Question: I'm building a GUI in PyQt5. Its structre will look like on the attached picture.

What I need is to managed that when window is resized:
- - - -
Here is code for this example:
'''
def initUI(self):
topHBoxLayout = QHBoxLayout(self)
topHBoxLayout.setContentsMargins(0,0,0,0)
sstFrame = QFrame()
sstFrame.setMinimumSize(QSize(100, 100))
self.colorFrame(sstFrame, 'red')
objectivesFrame = QFrame()
objectivesFrame.setMinimumSize(QSize(100, 100))
self.colorFrame(objectivesFrame, 'green')
wsTop = QFrame()
wsTop.setMinimumSize(QSize(100, 100))
self.colorFrame(wsTop, 'blue')
wsBottom = QFrame()
wsBottom.setMinimumSize(QSize(100, 100))
self.colorFrame(wsBottom, 'purple')
workspaceSplitter = QSplitter(Qt.Vertical)
workspaceSplitter.addWidget(wsTop)
workspaceSplitter.addWidget(wsBottom)
mainSplitter = QSplitter(Qt.Horizontal)
mainSplitter.addWidget(sstFrame)
mainSplitter.addWidget(objectivesFrame)
mainSplitter.addWidget(workspaceSplitter)
topHBoxLayout.addWidget(mainSplitter)
self.setLayout(topHBoxLayout)
self.setGeometry(300, 300, 300, 200)
self.setWindowTitle('')
self.show()
'''
Thanks for any advice, I couldn't figure it out myself.
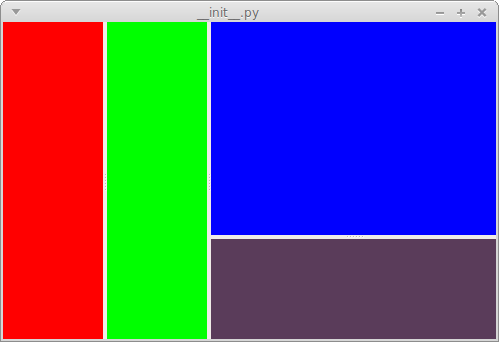
Answer: No matter what I tried, I could not make anything work for three widgets attached to a single splitter instance (I tried SizePolicy settings, QSplitter stretch factors, ...).
So a tried to wrap it with few more QFrames and seems to work. But I'm still opened for solution for the original code.
Here's my result:
'''
def initUI(self):
topHBoxLayout = QHBoxLayout(self)
topHBoxLayout.setContentsMargins(0,0,0,0)
sstObjWrapper = QSplitter(Qt.Horizontal)
sstObjWrapper.setSizePolicy(QSizePolicy.Fixed, QSizePolicy.Fixed)
sstFrame = QFrame()
sstFrame.setSizePolicy(QSizePolicy.Fixed, QSizePolicy.Fixed)
sstFrame.setMinimumSize(QSize(100, 100))
self.colorFrame(sstFrame, 'red')
# --- sst frame ---
objectivesFrame = QFrame()
objectivesFrame.setMinimumSize(QSize(100, 100))
objectivesFrame.setSizePolicy(QSizePolicy.Fixed, QSizePolicy.Fixed)
self.colorFrame(objectivesFrame, 'green')
sstObjWrapper.addWidget(sstFrame)
sstObjWrapper.addWidget(objectivesFrame)
tmp1 = QFrame(self)
tmp1.setSizePolicy(QSizePolicy.Expanding, QSizePolicy.Expanding)
tmp1.setMinimumSize(QSize(200, 200))
self.colorFrame(tmp1, 'purple')
tmp2 = QFrame(self)
tmp2.setMinimumSize(QSize(100, 100))
tmp2.setSizePolicy(QSizePolicy.Expanding, QSizePolicy.Fixed)
self.colorFrame(tmp2, 'blue')
plotConsoleSplitter = QSplitter(Qt.Vertical)
plotConsoleSplitter.addWidget(tmp1)
plotConsoleSplitter.addWidget(tmp2)
plotConsoleSplitter.setSizePolicy(QSizePolicy.Expanding, QSizePolicy.Expanding)
objPlotSplitter = QSplitter(Qt.Horizontal)
objPlotSplitter.addWidget(sstObjWrapper)
objPlotSplitter.addWidget(plotConsoleSplitter)
objPlotSplitter.setStretchFactor ( 0, 0 )
objPlotSplitter.setStretchFactor ( 1, 1 )
topHBoxLayout.addWidget(objPlotSplitter)
self.setLayout(topHBoxLayout)
self.setGeometry(300, 300, 300, 200)
self.setWindowTitle('')
self.show()
'''